Aerial crown-view tile of a tropical tree (Barro Colorado Island, Panama), acquired 20250512:
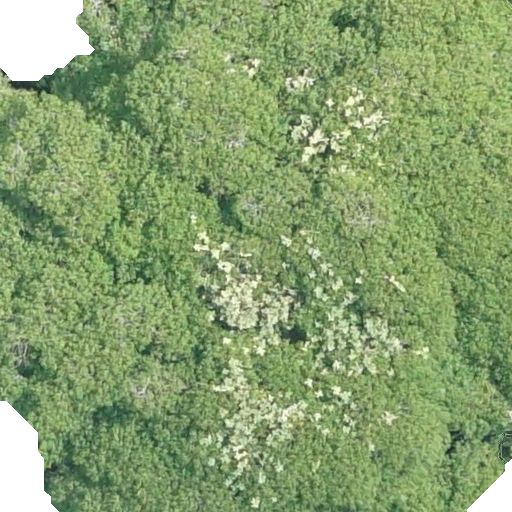
Species: Hura crepitans
GBIF accepted scientific name: Hura crepitans
Crown area: 525.11 m²